Question: I want to write a code that counts backward from 9999 to 0630 and a reset button on FPGA Nexys3 when pressed the initial value will appear (9999).
Here is my block diagram:

I have finished the slow-clock module but I don't know in which module should I write the reset code? and what should it be?
If I knew the code of the counter (project module) I would be able to write the rest modules.
Please help me in writing the counter code and the reset code.
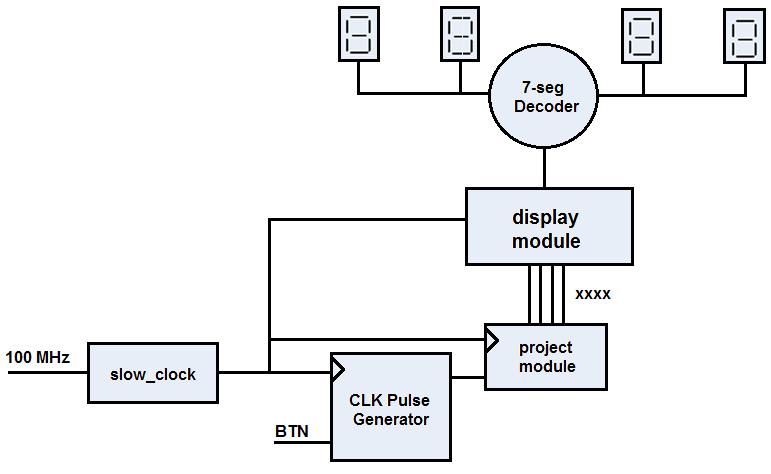
Answer: The reset functionality should be such that the outputs and internal registers are assigned initial counter values.
The reset value is 9999. The counter should count down from 9999 to 0630 on every clock pulse. After reaching 0630, it gets reset and it can optionally give an 'out' pulse indication.
Following is a sample code, this may not be the optimum version.
'''
module ctr(counter,reset,clk)//out
output reg [13:0] counter;
// output reg out;
input reset;
input clk;
always @(posedge clk, negedge reset) begin
if(!reset) begin
counter <= 14'd9999;
// out<=0;
end
else begin
if (counter == 14'd0630) begin
counter <= 14'd9999;
// out <= ~out;
end
else begin
counter <= counter -1;
end
end
end
endmodule
'''